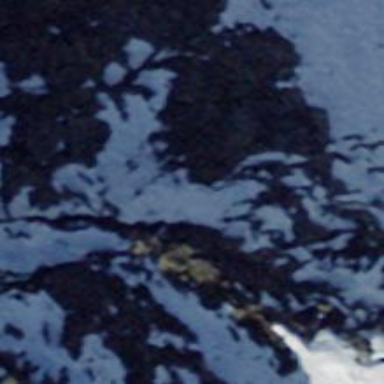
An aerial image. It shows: Cliff in nature.